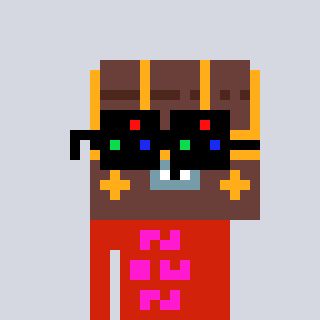
a pixel art character with square black sunglasses, a treasure chest-shaped head and a red-colored body on a cool background